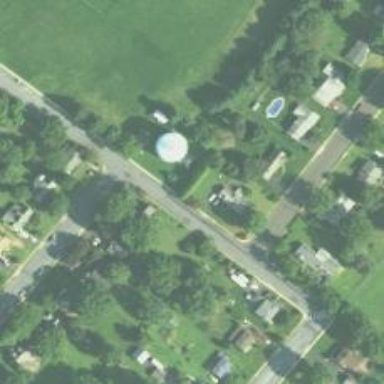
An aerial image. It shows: Water tower that is man-made.